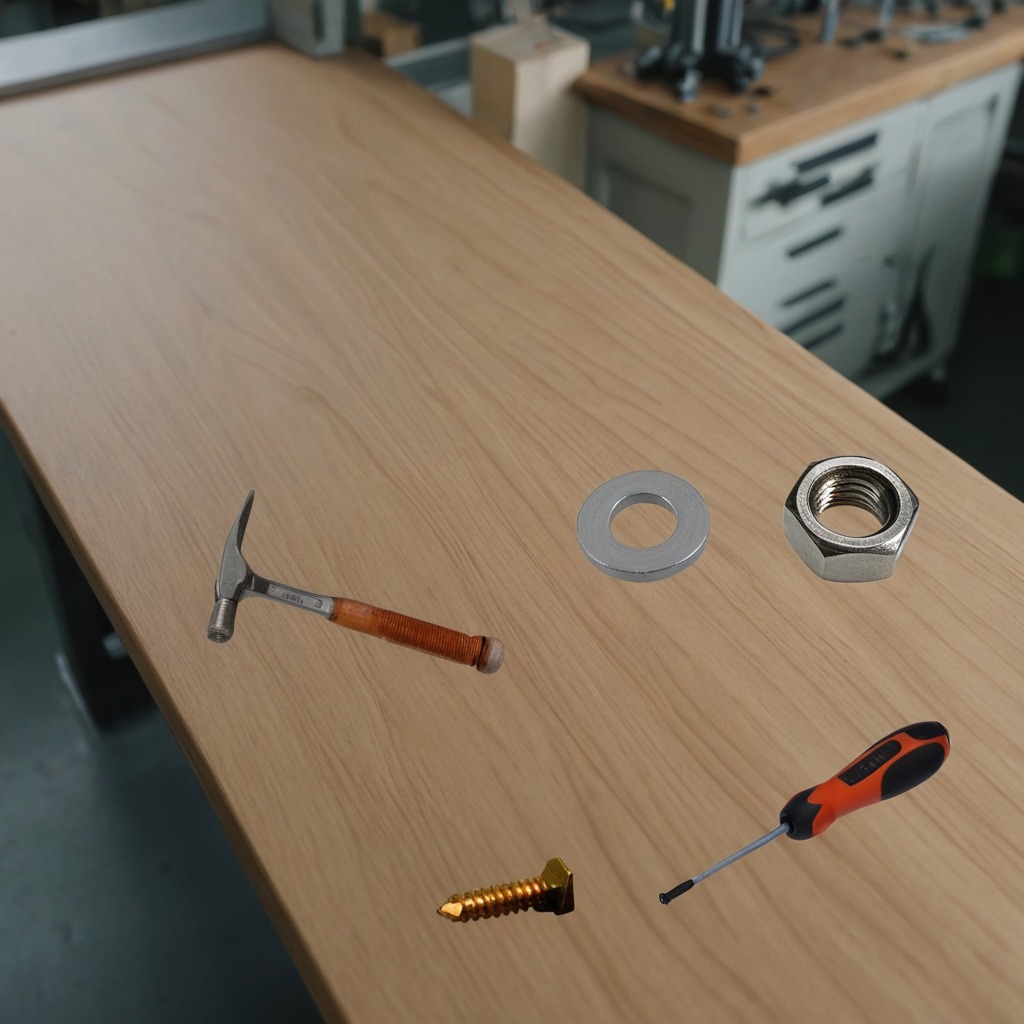
A flat metal washer, a metal machine screw, a hammer, a screwdriver, and a metal nut are lying on the workbench inside a coastal fishing gear workshop.